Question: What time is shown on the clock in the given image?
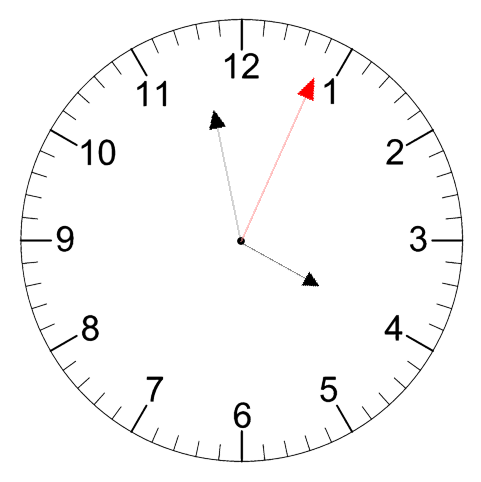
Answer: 03:58:04